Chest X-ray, PA view. Patient: 64 years old, sex M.
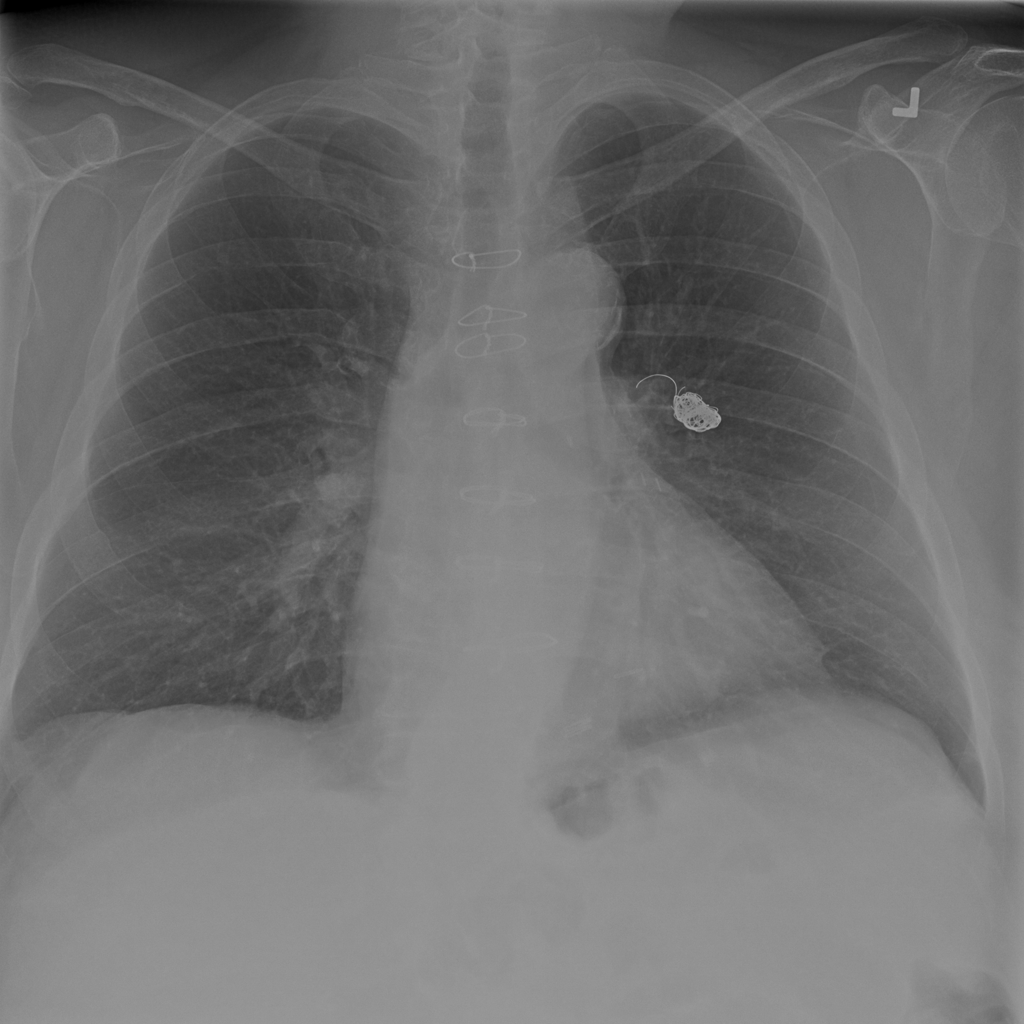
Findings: No Finding